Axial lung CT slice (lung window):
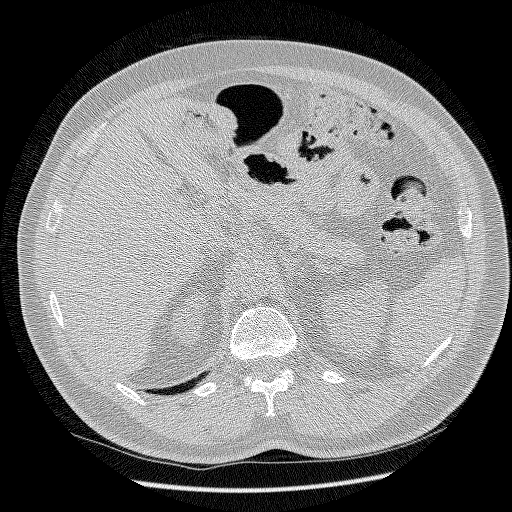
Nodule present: no